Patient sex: M
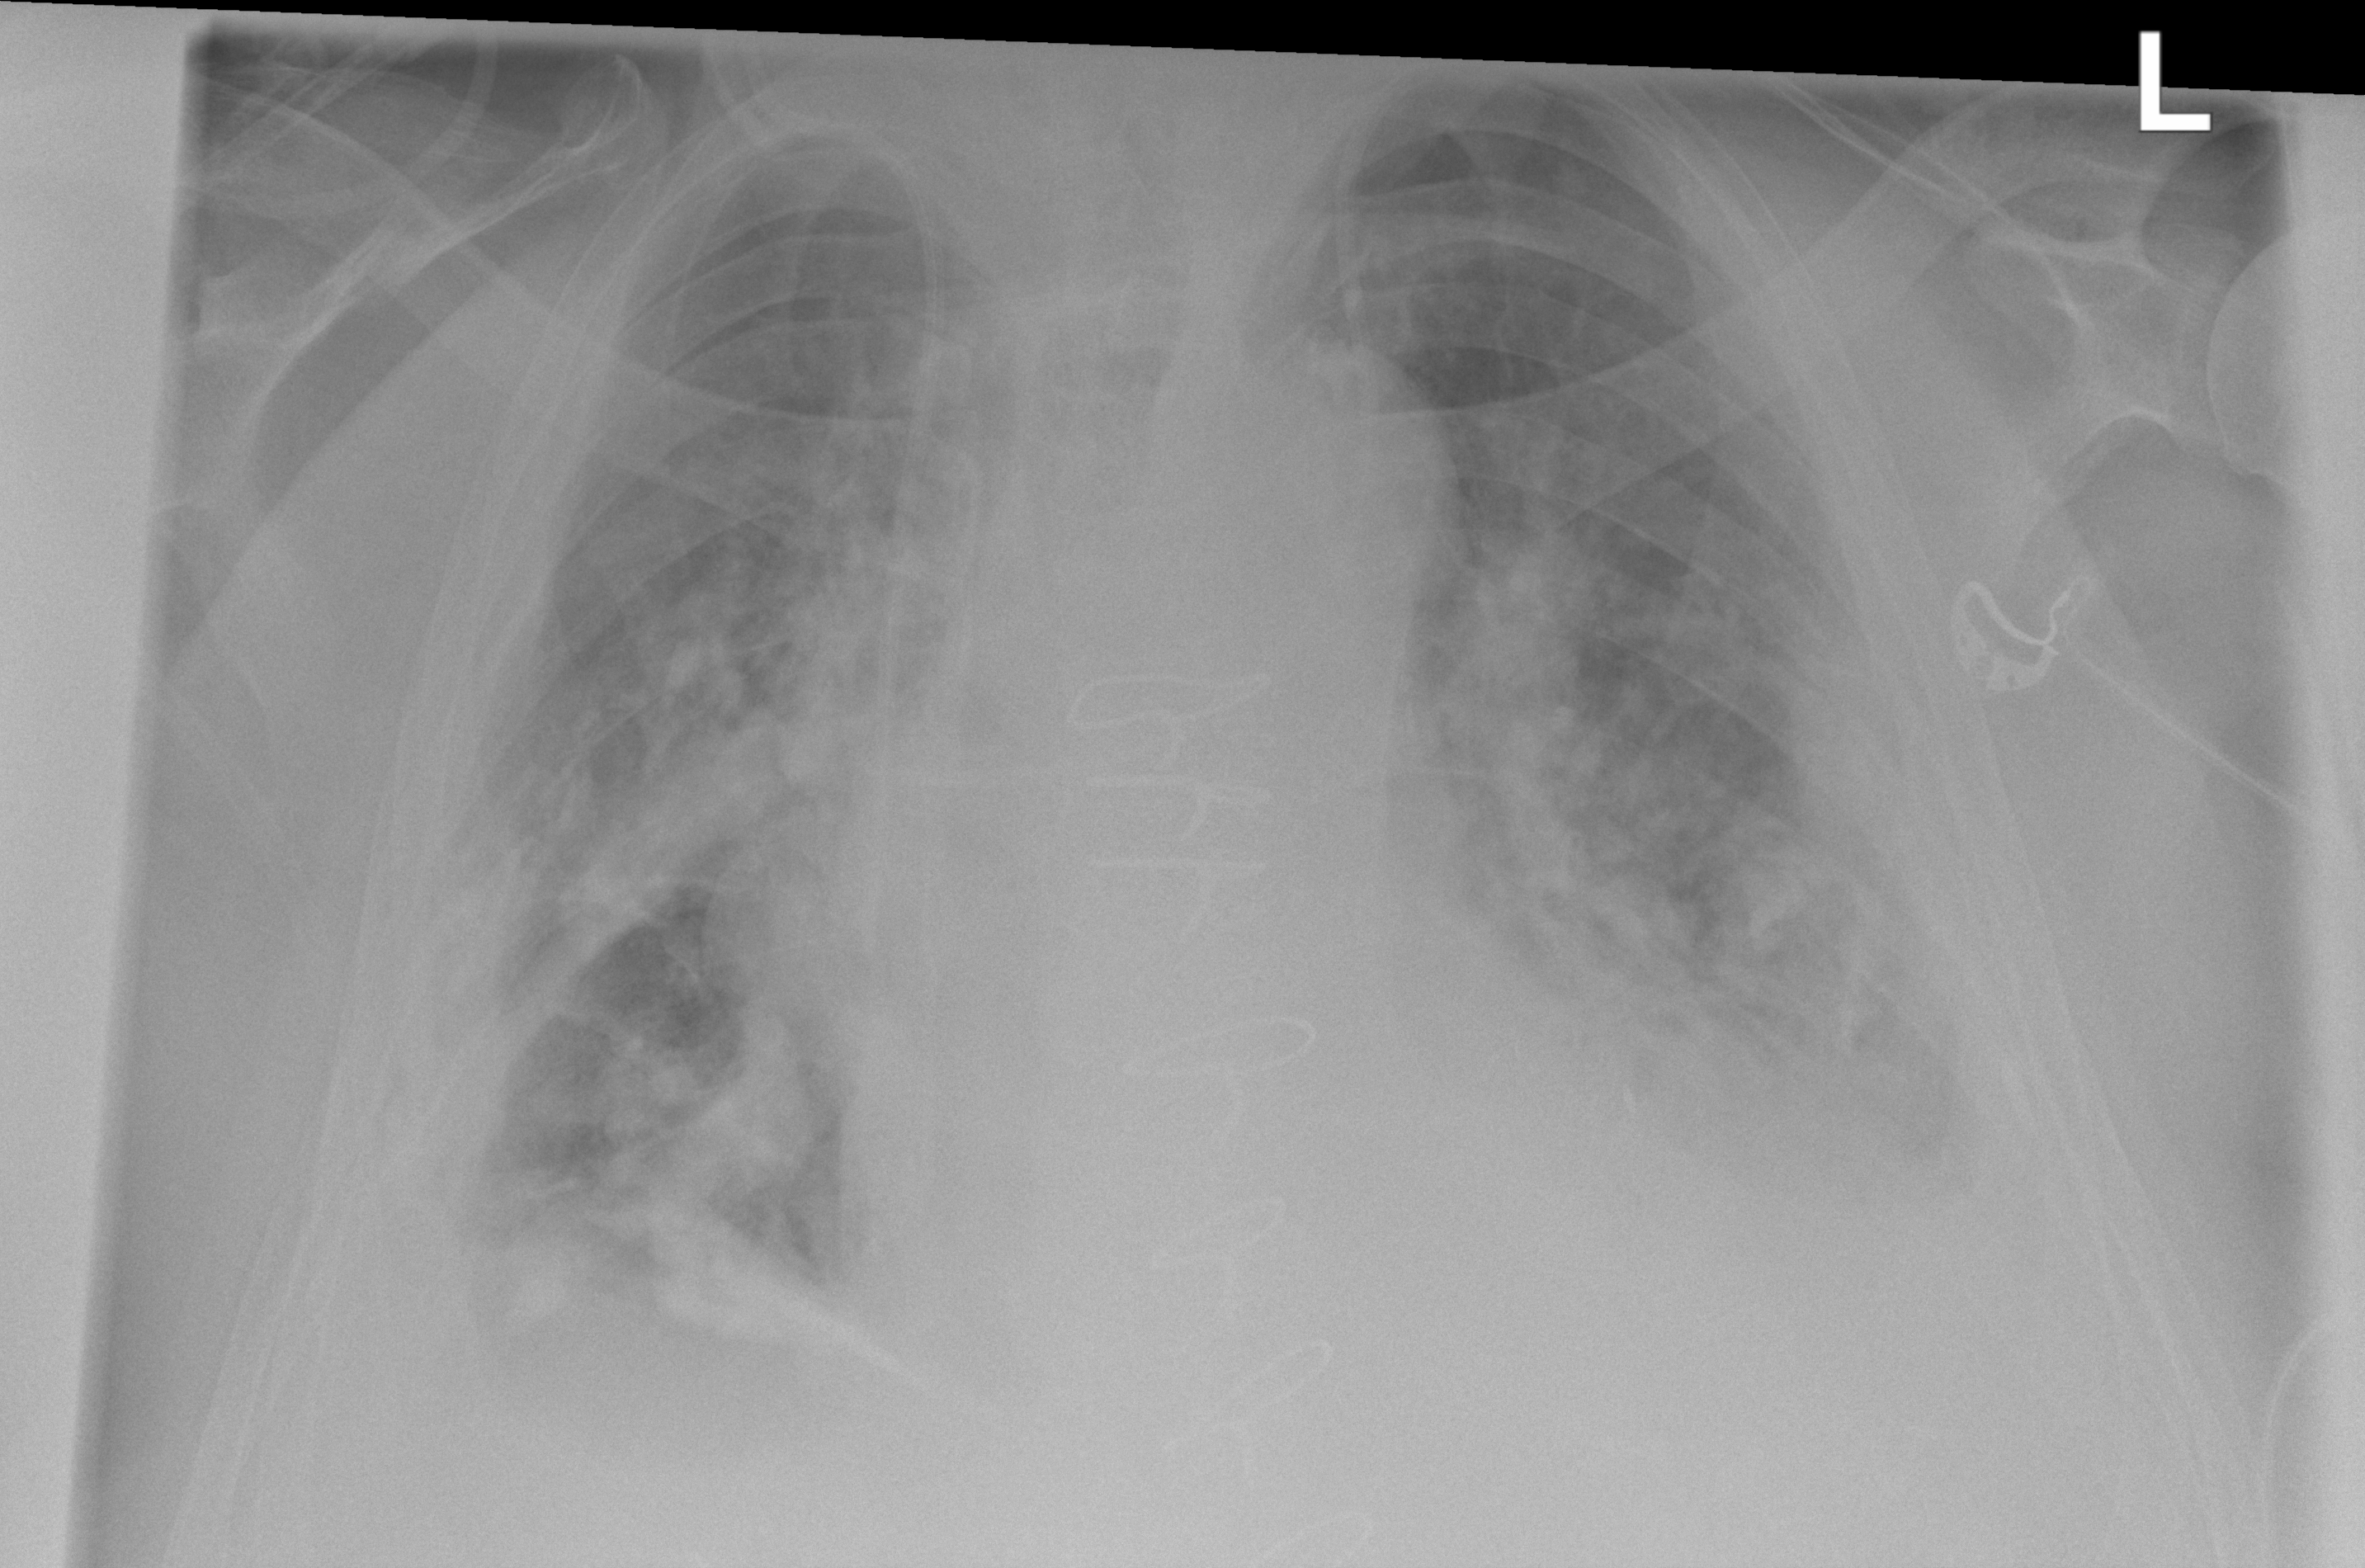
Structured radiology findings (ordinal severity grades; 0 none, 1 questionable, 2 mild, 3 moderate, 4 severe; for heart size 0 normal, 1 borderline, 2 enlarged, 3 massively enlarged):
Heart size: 2
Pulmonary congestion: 2
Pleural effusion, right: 2
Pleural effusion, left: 3
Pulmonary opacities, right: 1
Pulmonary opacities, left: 1
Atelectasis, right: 2
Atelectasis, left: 2